Question: In laravel 4 route, i have a database query like this
'''
$data1 = DB::select('SELECT MAX(id) AS mxid FROM table_name', array());
return $data1["mxid"];
'''
But it gives the following error:

Help me. I can't understand why this key is not found . If i write
'''
return $data1;
'''
it gives,
'''
[{"mxid":"0"}]
'''
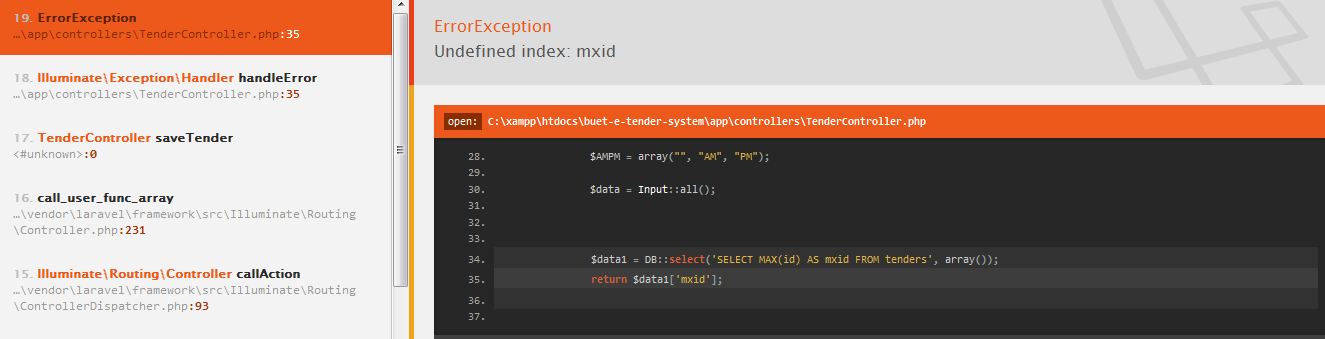
Answer: Solution:
'''
return $data1[0]->mxid;
'''